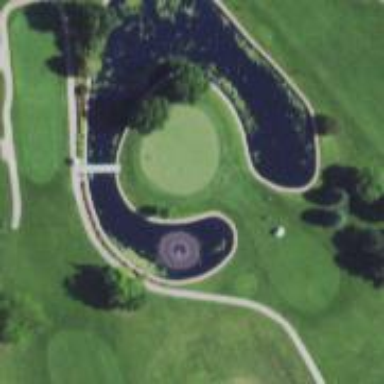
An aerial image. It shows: Water hazard on golf course. The hazard is natural water feature.